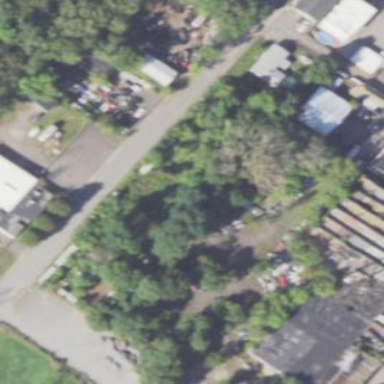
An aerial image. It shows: Industrial area designated as auto wrecker yard.